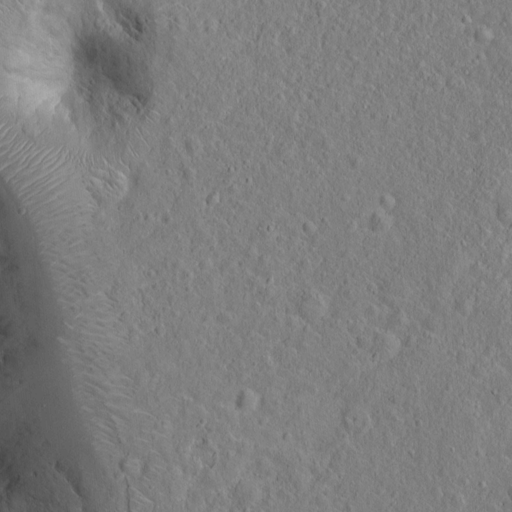
Objects detected: cone, cone